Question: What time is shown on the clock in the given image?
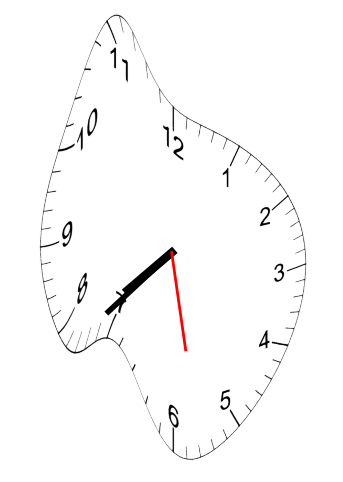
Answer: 07:37:28